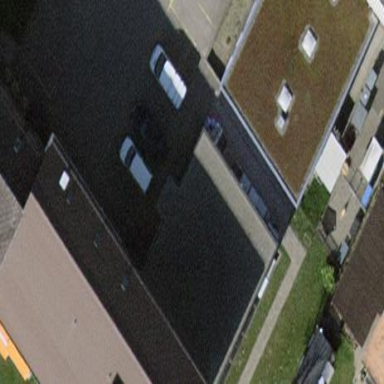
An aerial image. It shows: Office building.